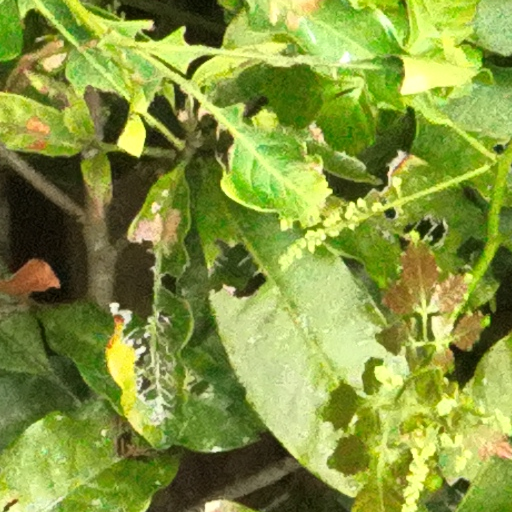
Species: Pouteria stipitata
GBIF accepted scientific name: Pouteria stipitata
Crown area (m\u00b2): 31.667